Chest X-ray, PA view. Patient: 42 years old, sex M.
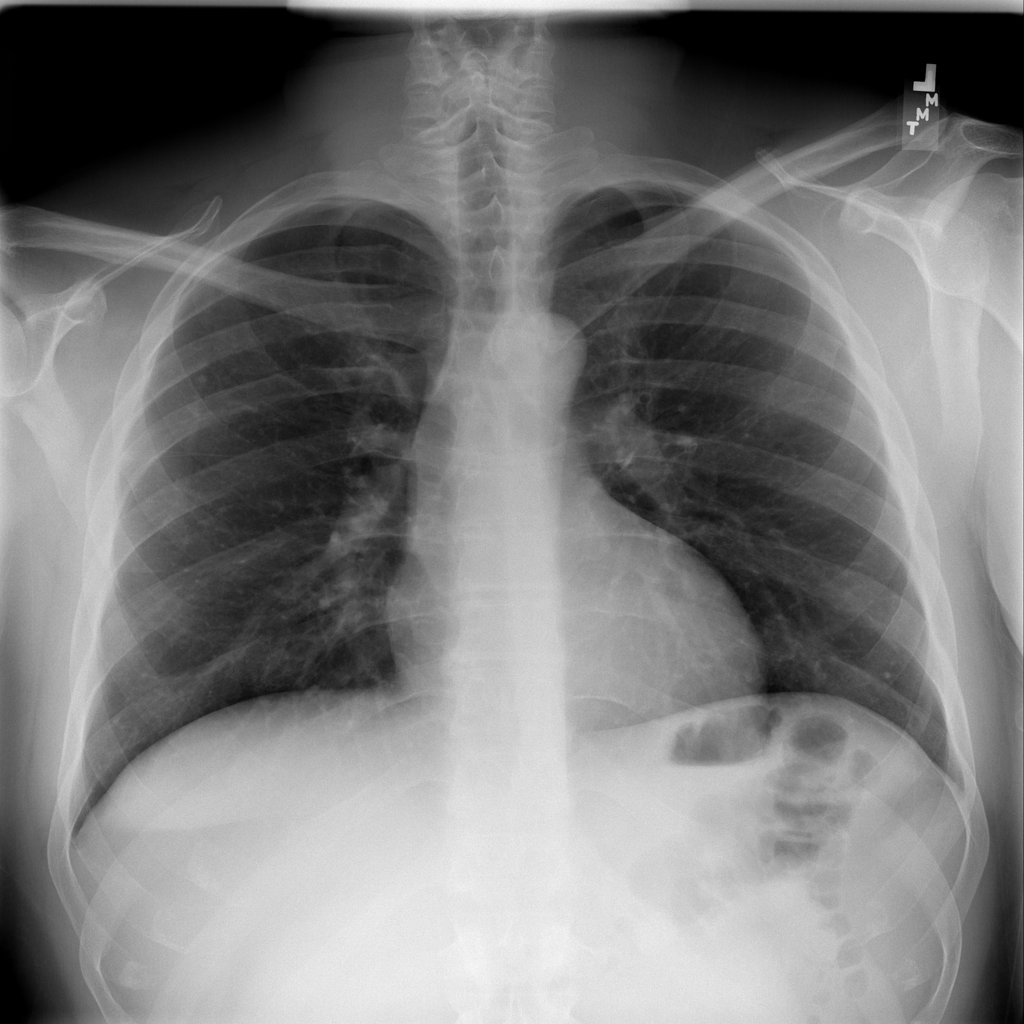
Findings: Nodule